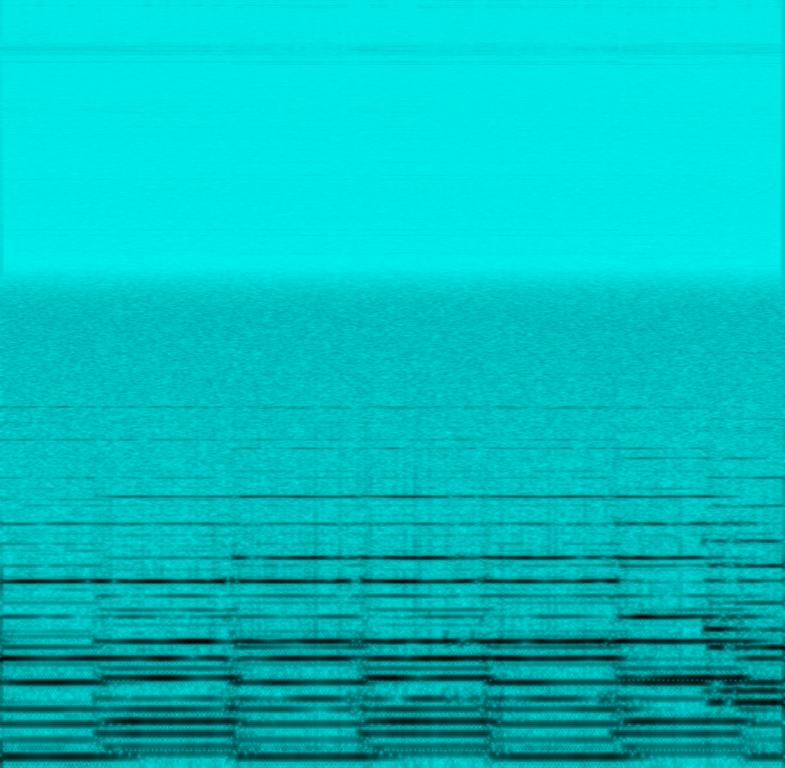
This audio contains someone playing a melody on an organ in the mid- to higher range. This song may be playing in a church.